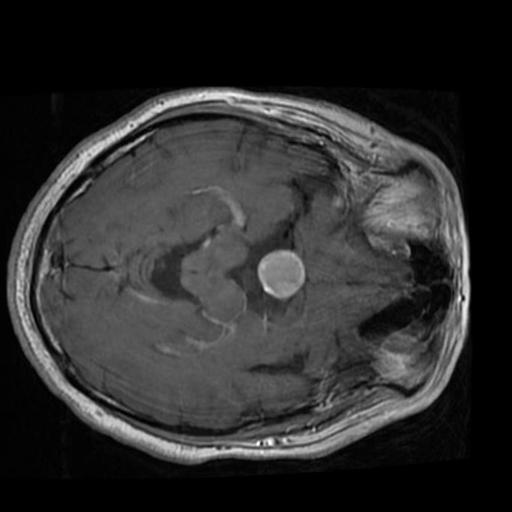
Label: brain_tumor